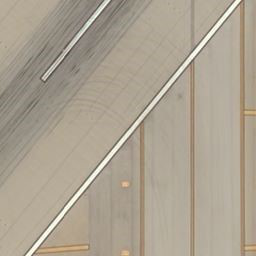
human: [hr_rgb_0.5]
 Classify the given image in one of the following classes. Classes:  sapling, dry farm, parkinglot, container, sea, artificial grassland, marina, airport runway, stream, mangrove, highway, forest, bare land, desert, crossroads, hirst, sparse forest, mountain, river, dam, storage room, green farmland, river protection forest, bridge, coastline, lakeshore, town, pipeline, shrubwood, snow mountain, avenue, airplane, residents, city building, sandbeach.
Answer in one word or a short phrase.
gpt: airport runway